Question: I am unable to install the Mac App Store version of OS X Server on my machine, which is using an older version of OS X. I need the OS X Server app to begin Xcode continuous integration.

> We could not complete your purchase.Server can't be installed because OS X version 10.10.1 or later is required.
OS X Server seems to only be distributed through the Mac App Store. Is there any way to download and install an older version?
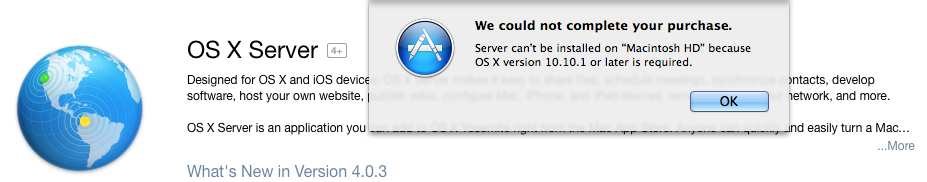
Answer: Searching for "OS X Server" on the Mac App Store only returns one result for the latest version, which can only be installed on the latest version of OS X.
However, old versions of OS X Server can still be downloaded from the Mac App Store via a direct link.
<URL>
- OS X 10.9 Mavericks - <URL>